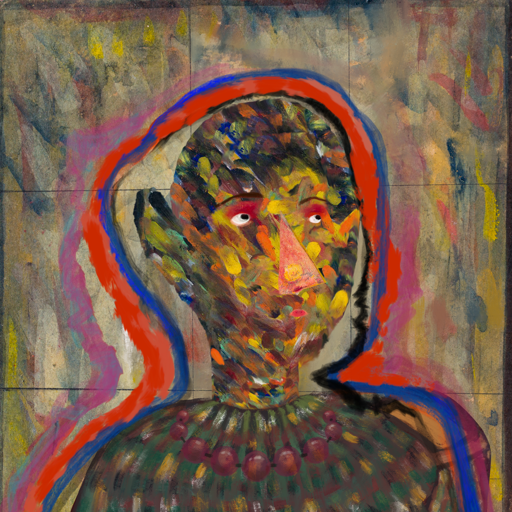
Background: GypsyMother, Head And Neck Side: An_Impression, Face Side: Irani, Bust: After_Raid, Hair Side: Experience, Head Accessory: Blank, Second Necklace: Blank, Necklace: Irani_2, Baby: Blank